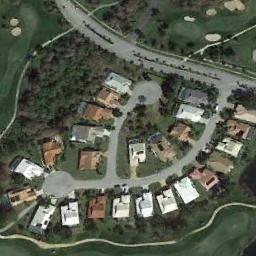
Label: residential